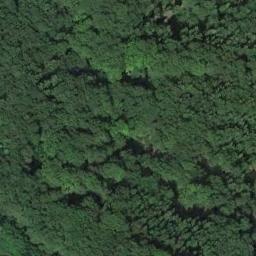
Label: forest